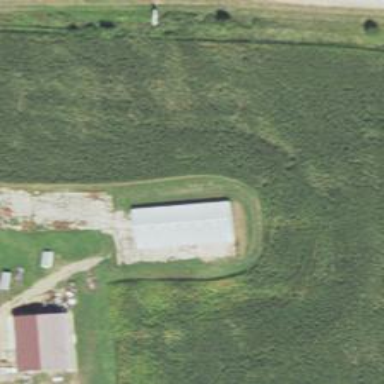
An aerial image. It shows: Silo.